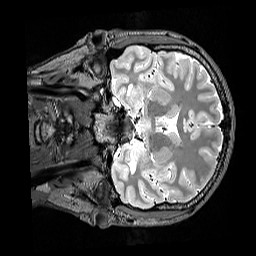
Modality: T2w
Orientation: coronal
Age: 24
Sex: male
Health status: healthy
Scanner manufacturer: siemens
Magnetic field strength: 3 T
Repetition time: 3.2 s
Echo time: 0.568 s